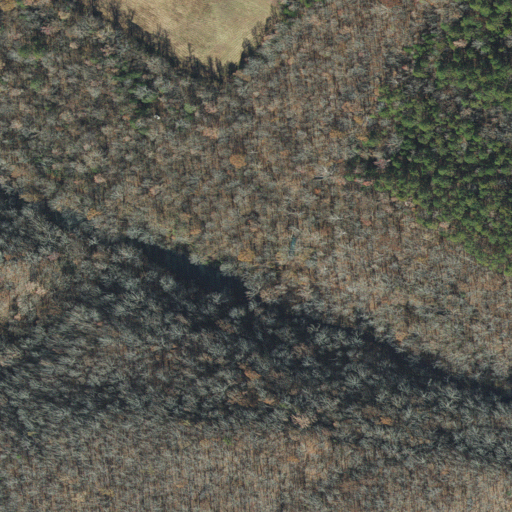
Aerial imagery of valley in Arkansas named Koone Hollow containing deciduous forest, evergreen forest, and pasture